Here is the raw acceleration-versus-time signal recorded on a bearing housing. Diagnose the bearing from this image, choosing from: normal, inner_race, outer_race, ball.
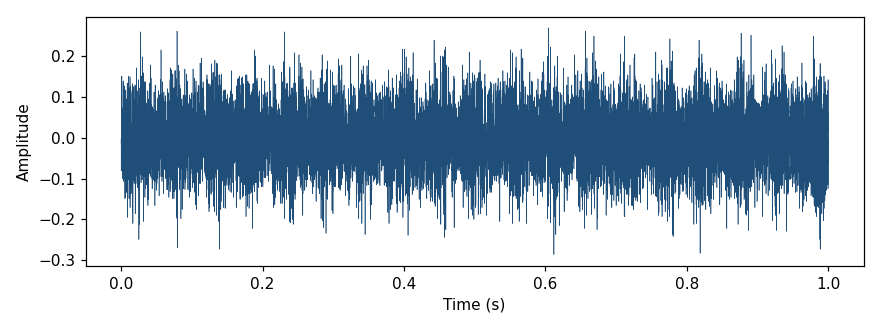
Answer: normal